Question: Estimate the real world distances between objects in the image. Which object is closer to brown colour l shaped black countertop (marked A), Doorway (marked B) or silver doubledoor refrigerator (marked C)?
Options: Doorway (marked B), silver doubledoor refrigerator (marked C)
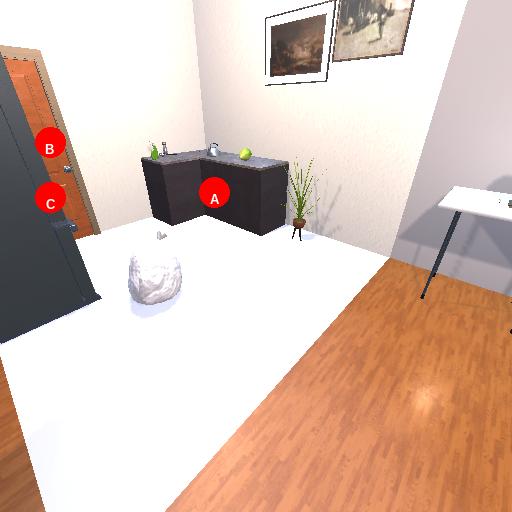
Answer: Doorway (marked B)